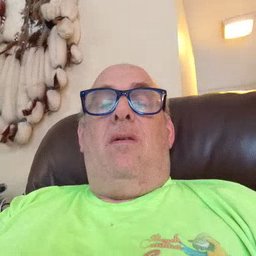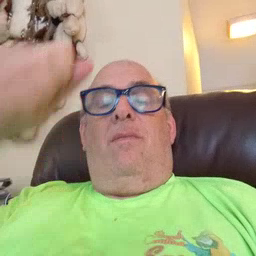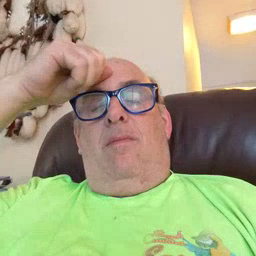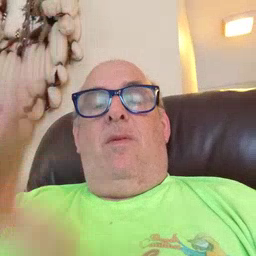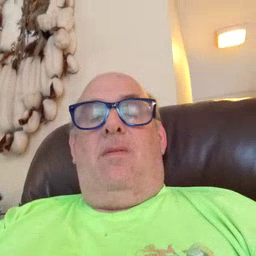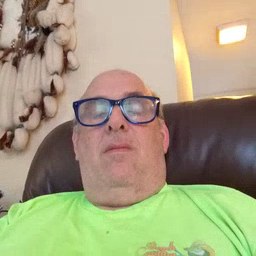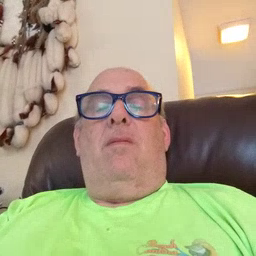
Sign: brother